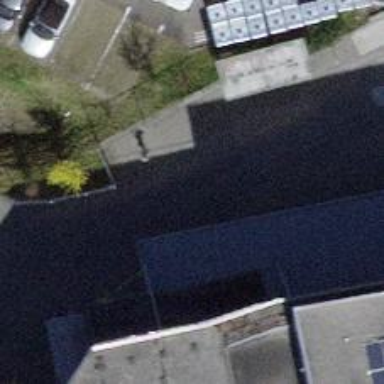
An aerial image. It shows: Bus stop with designated stop position for public transport.